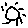
Label: sun